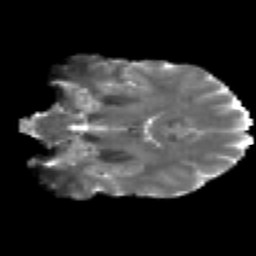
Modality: T2w
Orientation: coronal
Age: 27
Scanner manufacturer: siemens
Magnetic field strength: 3 T
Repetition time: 2.2 s
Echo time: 0.084 s